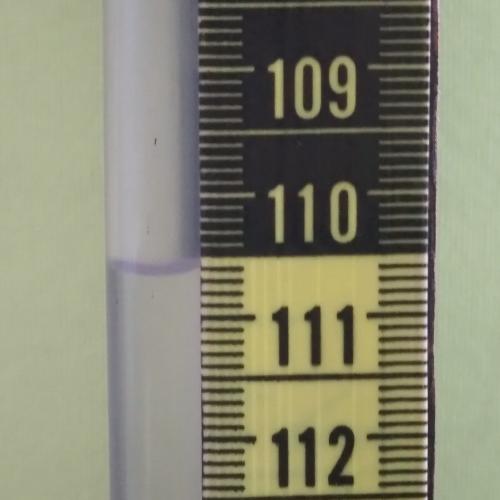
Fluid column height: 110.6 cm